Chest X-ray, PA view. Patient: 19 years old, sex F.
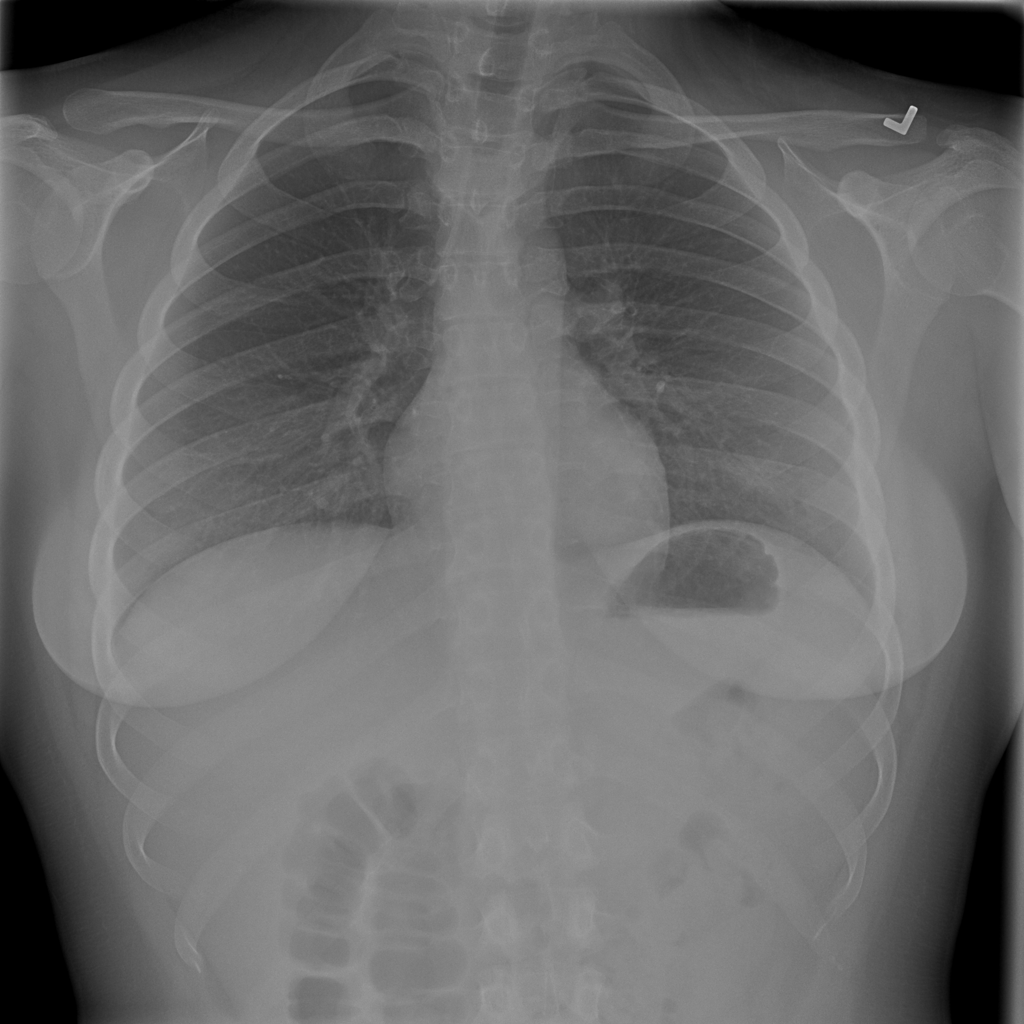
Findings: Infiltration